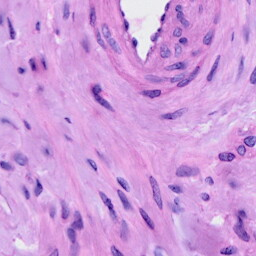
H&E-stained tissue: Cervix